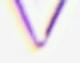
Label: Thalassionema